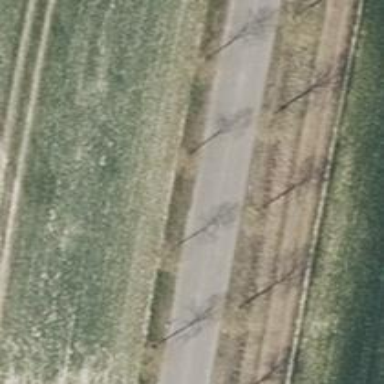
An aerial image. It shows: Deciduous broadleaved tree.